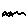
Label: zigzag